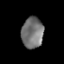
Tissue: lung
Cell type: Endothelial cells
Senescence score: 0.6073
Nuclear area (px): 664
Mean DAPI intensity: 115.477